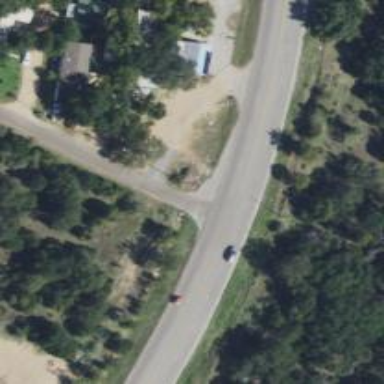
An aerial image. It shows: Secondary road.